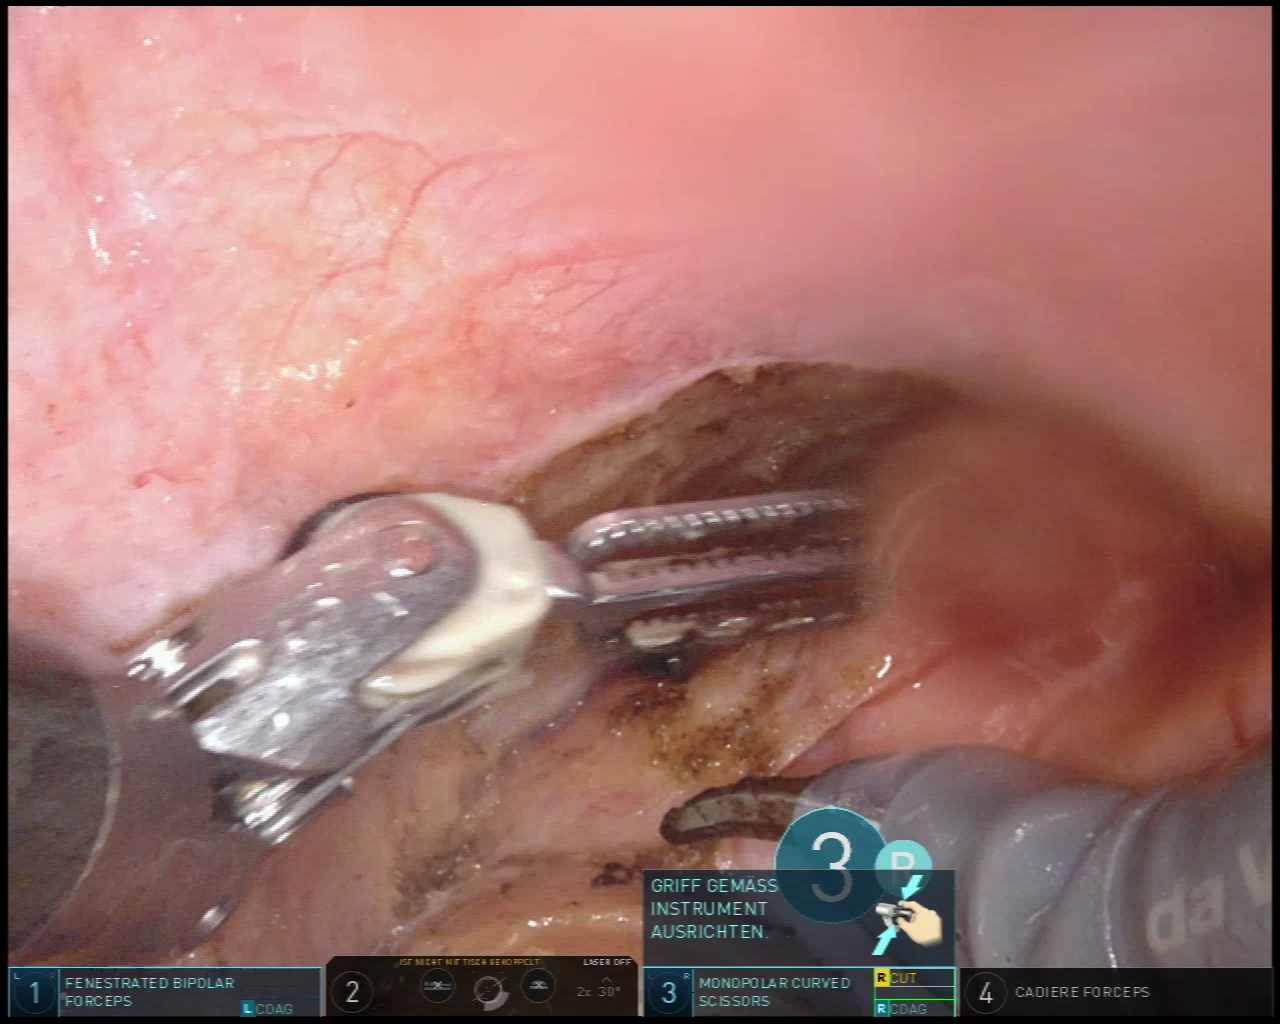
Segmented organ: vesicular_glands
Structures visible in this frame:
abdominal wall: no
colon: no
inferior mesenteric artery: no
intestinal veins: no
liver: no
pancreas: no
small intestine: no
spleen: no
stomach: no
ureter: no
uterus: no
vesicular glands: yes